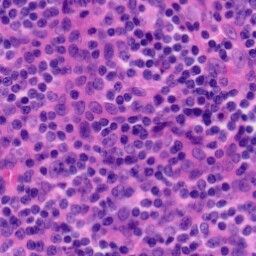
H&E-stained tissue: Tonsil